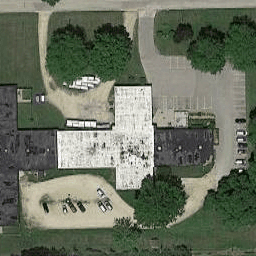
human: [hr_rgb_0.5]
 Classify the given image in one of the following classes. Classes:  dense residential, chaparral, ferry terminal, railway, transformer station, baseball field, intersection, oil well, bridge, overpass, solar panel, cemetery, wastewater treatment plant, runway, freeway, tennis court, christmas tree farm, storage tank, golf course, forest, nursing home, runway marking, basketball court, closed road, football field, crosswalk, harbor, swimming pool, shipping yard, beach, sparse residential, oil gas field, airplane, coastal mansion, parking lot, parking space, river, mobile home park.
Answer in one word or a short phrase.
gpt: nursing home